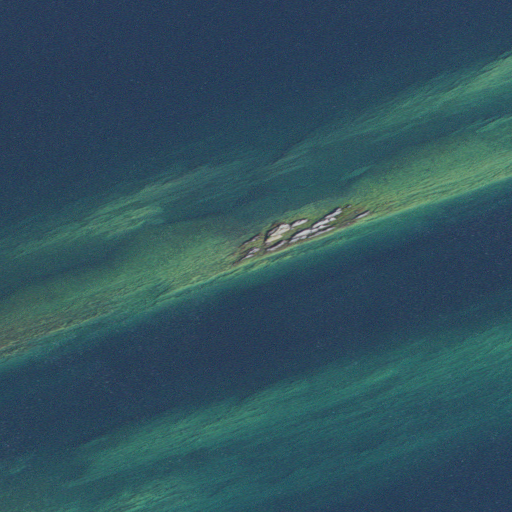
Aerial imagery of island in Michigan named Siskiwit Islands containing only open water